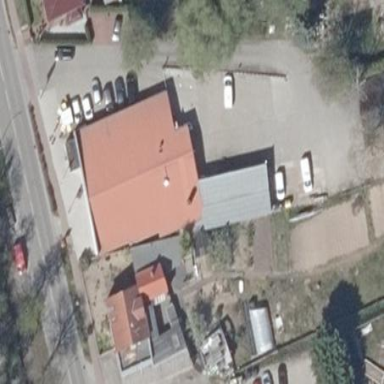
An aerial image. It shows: Commercial building.